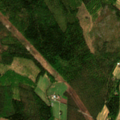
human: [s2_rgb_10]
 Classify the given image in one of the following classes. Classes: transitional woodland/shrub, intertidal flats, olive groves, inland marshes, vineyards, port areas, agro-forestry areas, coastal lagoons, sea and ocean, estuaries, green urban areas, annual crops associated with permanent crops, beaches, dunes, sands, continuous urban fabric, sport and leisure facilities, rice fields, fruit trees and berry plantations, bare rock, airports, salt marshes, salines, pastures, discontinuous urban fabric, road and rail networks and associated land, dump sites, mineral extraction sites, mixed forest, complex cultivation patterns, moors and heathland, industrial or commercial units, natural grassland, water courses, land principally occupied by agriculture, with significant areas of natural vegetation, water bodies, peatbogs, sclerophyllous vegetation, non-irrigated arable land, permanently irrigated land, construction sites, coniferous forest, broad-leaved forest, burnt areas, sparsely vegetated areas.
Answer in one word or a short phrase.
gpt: land principally occupied by agriculture, with significant areas of natural vegetation, coniferous forest, mixed forest, transitional woodland/shrub